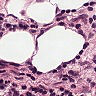
Metastatic tissue present: no